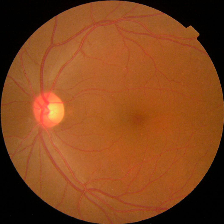
Diabetic retinopathy grade: No DR